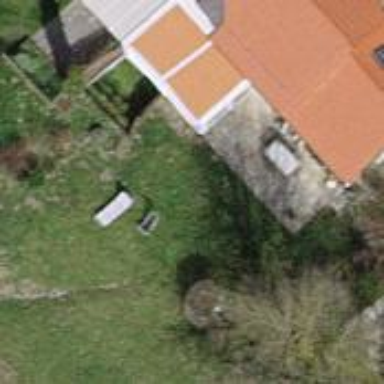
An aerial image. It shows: Garden surrounded by fence.